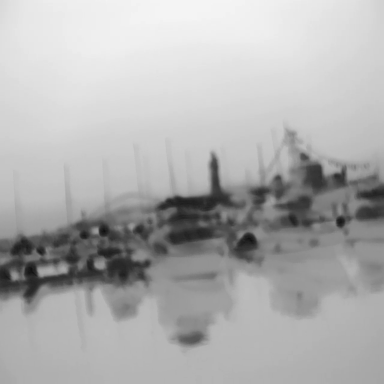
There is a canoe in the infrared image.